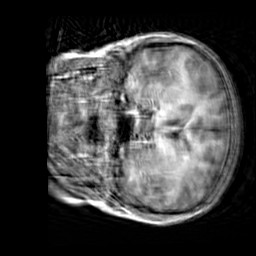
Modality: T1w
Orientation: coronal
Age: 21
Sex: female
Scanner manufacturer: siemens
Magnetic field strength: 3 T
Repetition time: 2.3 s
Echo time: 0.00303 s